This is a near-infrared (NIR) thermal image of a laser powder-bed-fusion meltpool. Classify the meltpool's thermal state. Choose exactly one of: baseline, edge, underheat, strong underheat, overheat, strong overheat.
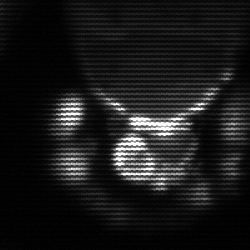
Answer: baseline